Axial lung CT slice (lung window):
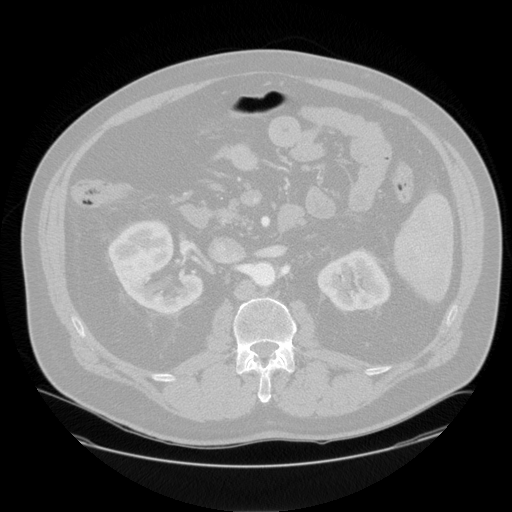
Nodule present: no